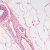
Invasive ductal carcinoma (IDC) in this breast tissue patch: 0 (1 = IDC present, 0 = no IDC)